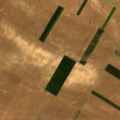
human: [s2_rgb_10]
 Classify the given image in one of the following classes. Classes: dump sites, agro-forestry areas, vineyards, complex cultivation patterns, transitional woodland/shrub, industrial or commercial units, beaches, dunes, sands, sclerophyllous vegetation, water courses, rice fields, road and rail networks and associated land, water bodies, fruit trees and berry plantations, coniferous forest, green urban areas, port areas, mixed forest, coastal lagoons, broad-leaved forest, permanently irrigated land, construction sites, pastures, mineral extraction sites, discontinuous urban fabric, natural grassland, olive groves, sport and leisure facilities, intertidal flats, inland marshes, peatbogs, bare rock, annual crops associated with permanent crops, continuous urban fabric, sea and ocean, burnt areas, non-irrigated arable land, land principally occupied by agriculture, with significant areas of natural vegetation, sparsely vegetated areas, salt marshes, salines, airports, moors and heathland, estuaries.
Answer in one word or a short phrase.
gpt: non-irrigated arable land